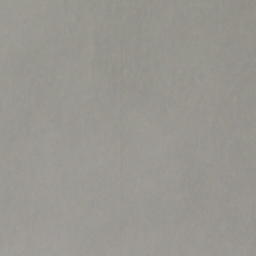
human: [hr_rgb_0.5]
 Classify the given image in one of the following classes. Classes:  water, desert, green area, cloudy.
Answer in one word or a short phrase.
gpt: cloudy